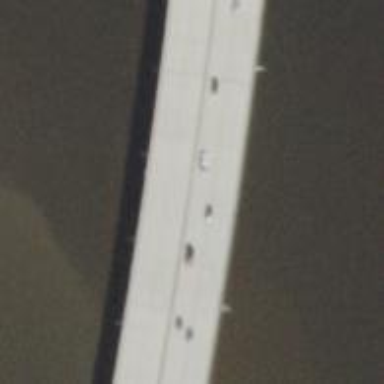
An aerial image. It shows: Motorway bridge.